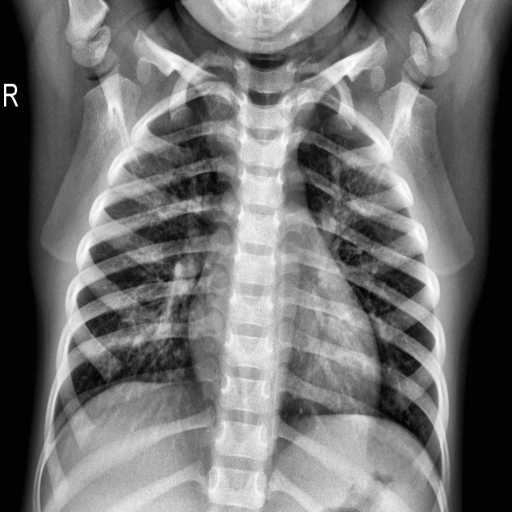
Finding: NORMAL